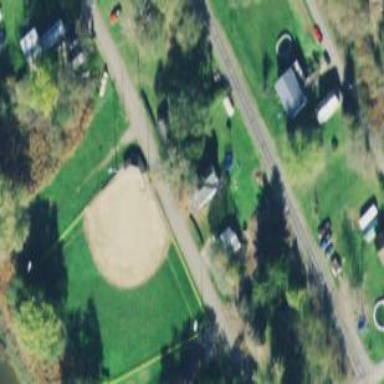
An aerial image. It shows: Baseball pitch for leisure land activities.